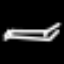
Label: squiggle